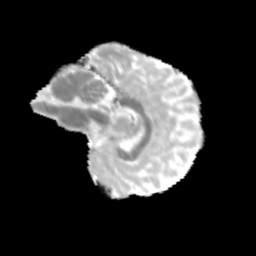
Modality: MD
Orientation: sagittal
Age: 11
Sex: female
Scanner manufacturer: siemens
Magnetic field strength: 3 T
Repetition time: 3.8 s
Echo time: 0.07 s